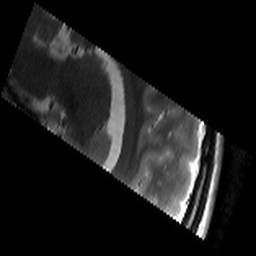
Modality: T2w
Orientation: sagittal
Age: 23
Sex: male
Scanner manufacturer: siemens
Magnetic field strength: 3 T
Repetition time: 8.02 s
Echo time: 0.08 s